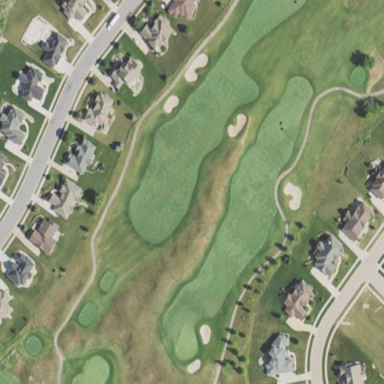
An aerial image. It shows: Area with grass used as rough in golf course.